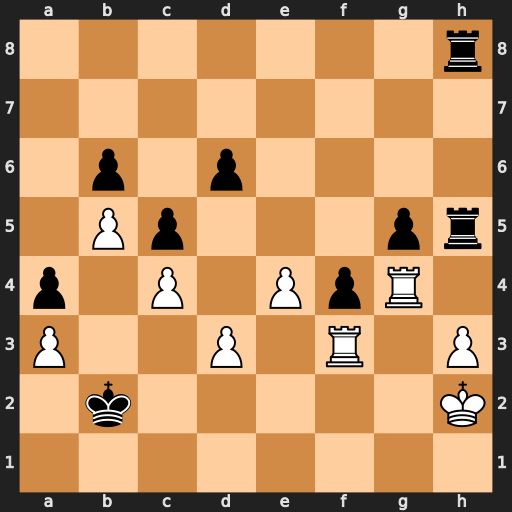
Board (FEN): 7r/8/1p1p4/1Pp3pr/p1P1PpR1/P2P1R1P/1k5K/8
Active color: w
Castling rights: -
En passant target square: -
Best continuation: d4 Rxh3+ Rxh3 Rxh3+ Kxh3